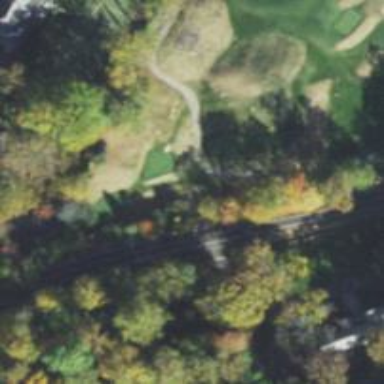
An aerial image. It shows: Golf hole.